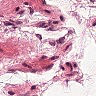
Metastatic tissue present: no